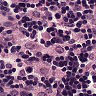
Metastatic tissue present: no